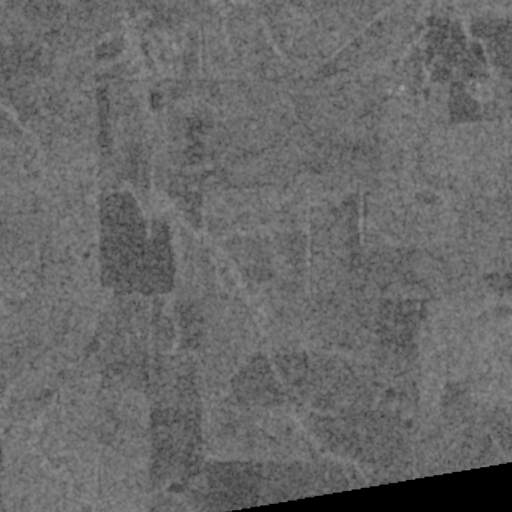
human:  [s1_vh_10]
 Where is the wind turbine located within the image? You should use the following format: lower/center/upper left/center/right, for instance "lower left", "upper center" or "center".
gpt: The wind turbine is located in the lower right of the image.
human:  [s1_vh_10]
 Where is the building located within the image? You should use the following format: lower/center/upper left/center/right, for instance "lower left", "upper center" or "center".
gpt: There is no building in the image.

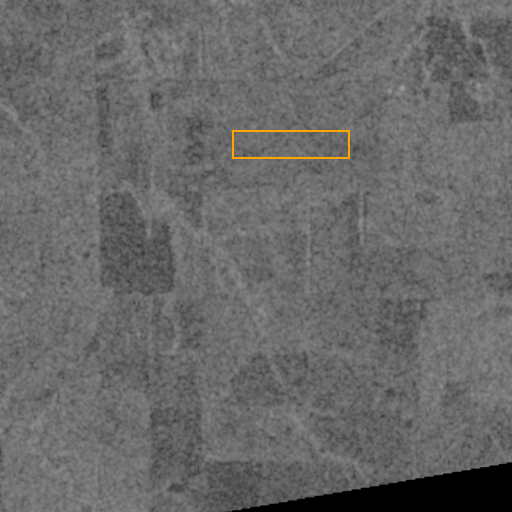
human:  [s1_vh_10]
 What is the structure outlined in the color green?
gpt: There is no green outline.
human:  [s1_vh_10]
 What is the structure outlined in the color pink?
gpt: There is no structure outlined in pink.